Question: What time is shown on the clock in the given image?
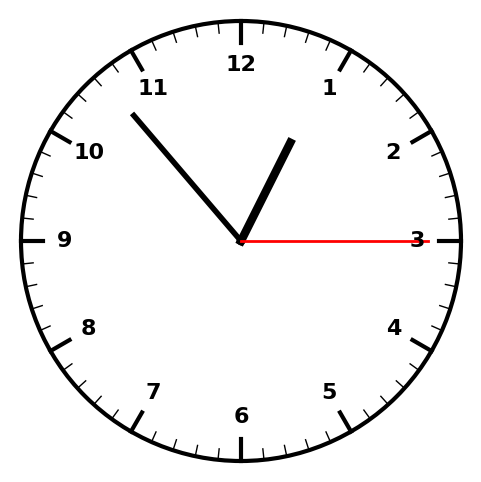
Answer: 12:53:15